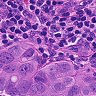
Metastatic tissue present: yes